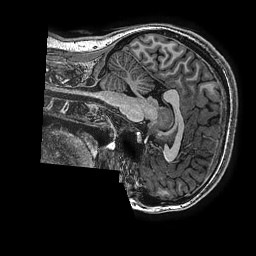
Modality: T1w
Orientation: sagittal
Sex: female
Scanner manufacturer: ge
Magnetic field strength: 3 T
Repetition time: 0.007644 s
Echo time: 0.003468 s